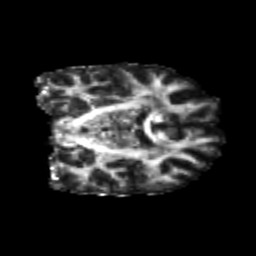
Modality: FA
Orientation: coronal
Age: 24
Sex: male
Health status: healthy
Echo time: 0.074 s